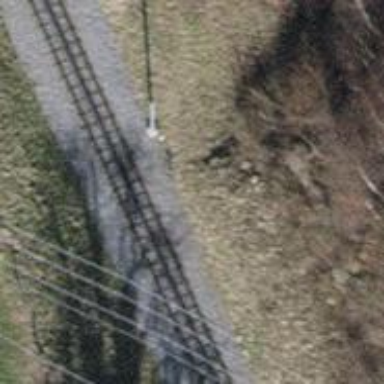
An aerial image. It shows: Narrow-gauge railway with single track. The railway is electrified with contact line.